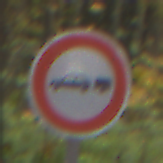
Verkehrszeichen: VerbotPersonenkraftwagenMitAnhaenger
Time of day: MorningAfternoon
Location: Outdoor (Nature)
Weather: Overcast
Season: Autumn
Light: Natural